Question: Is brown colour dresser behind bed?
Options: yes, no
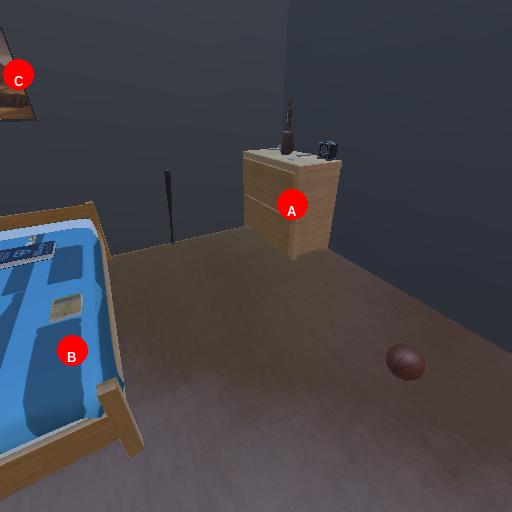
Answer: yes